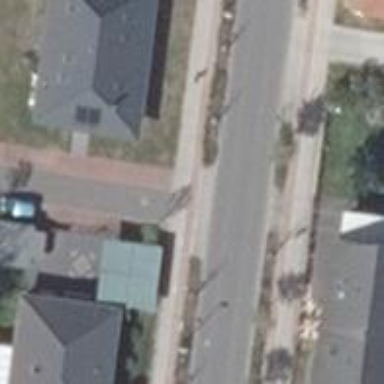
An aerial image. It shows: Residential road with asphalt surface. There are separate sidewalks on both sides.